Field crop: tomato
Growth stage: 1
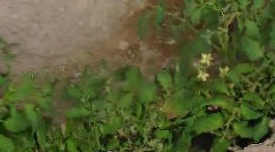
Species: tomato